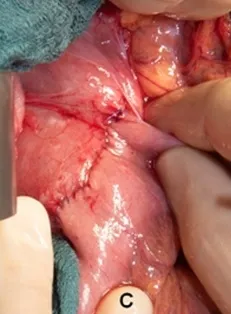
Side-to-side duodeno-jejunostomy with a continuous double-layer resorbable monofilament suture.
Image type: medical_photograph (other_medical_photograph)